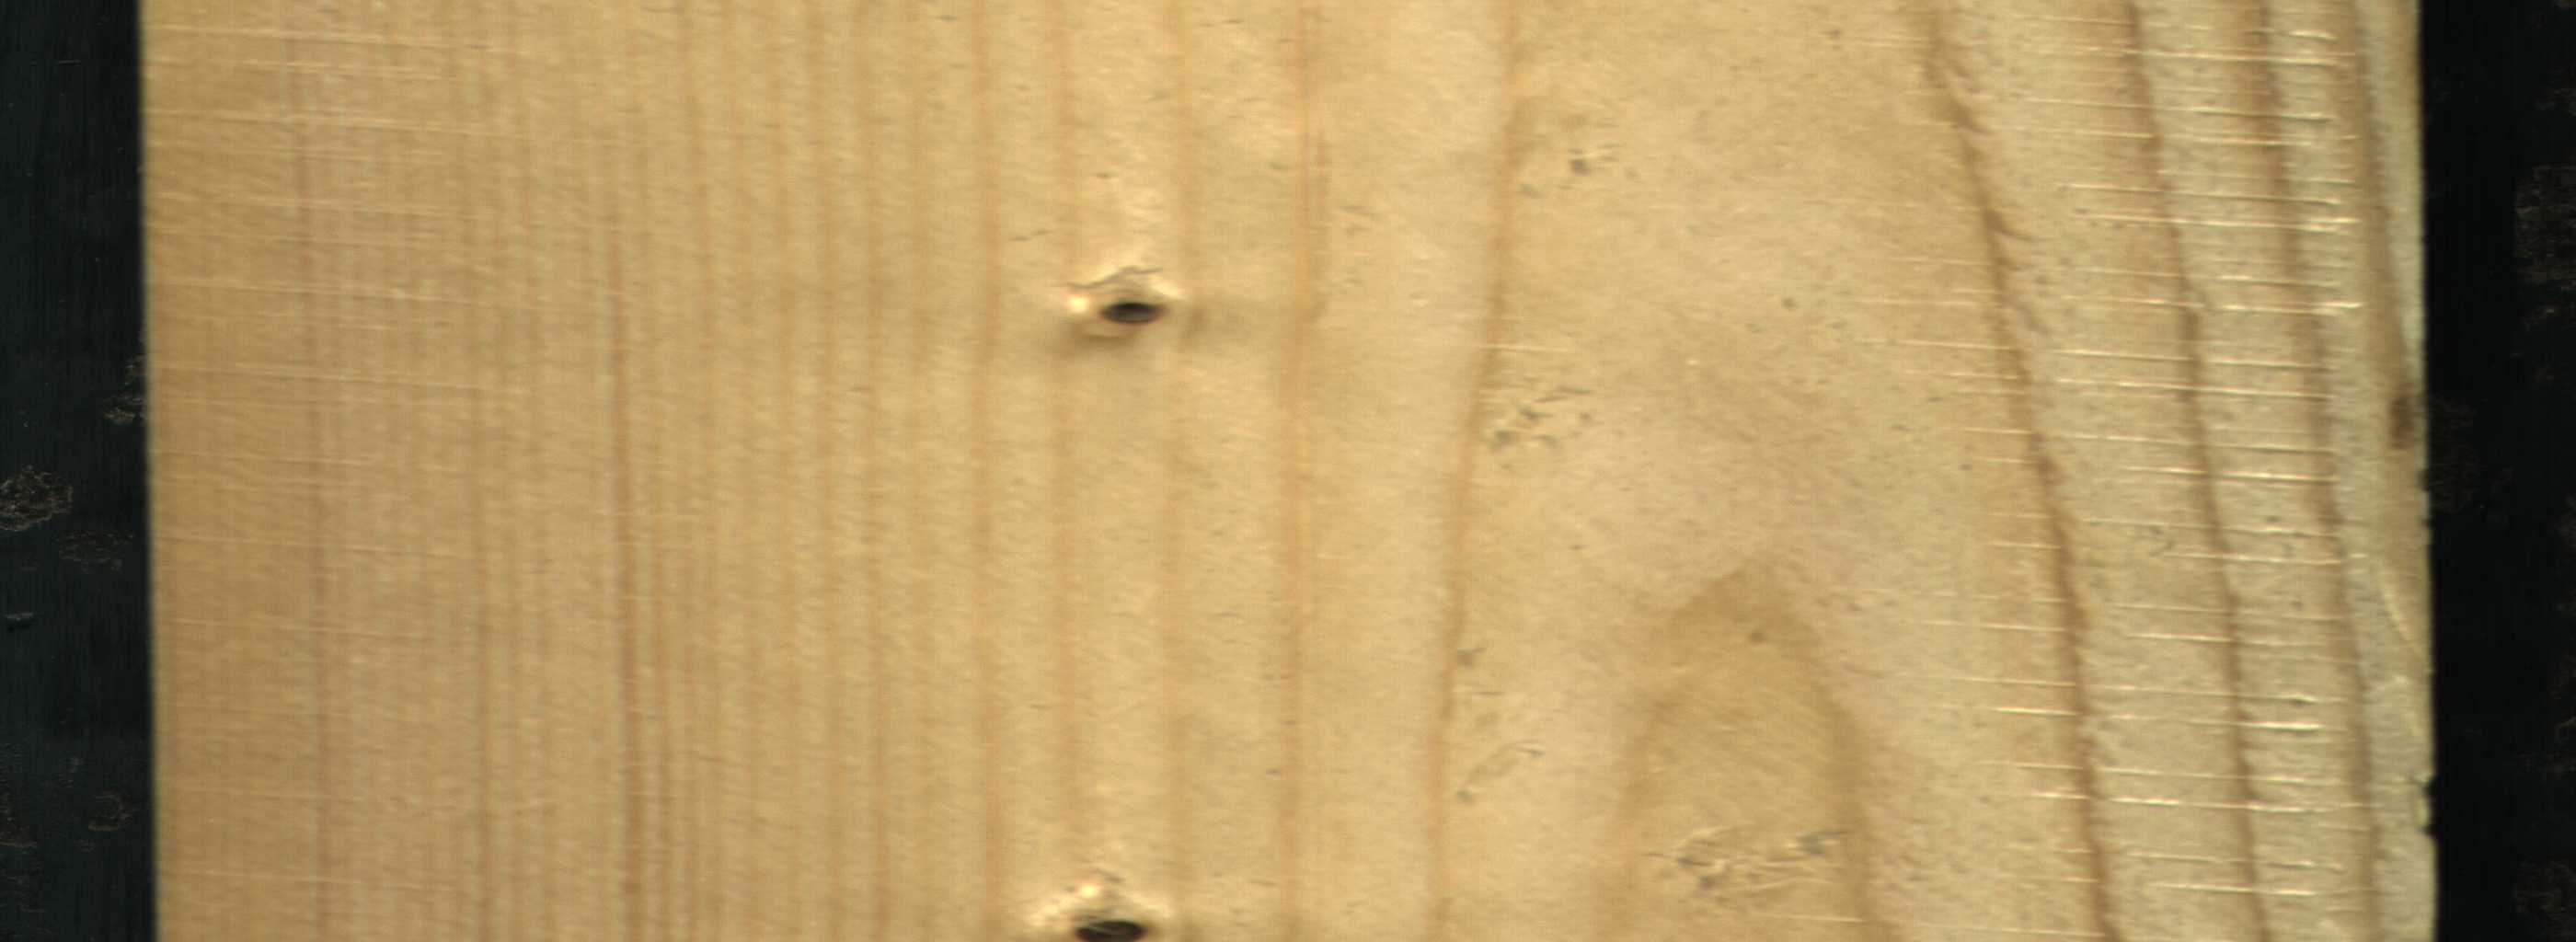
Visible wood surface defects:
Dead_Knot
Dead_Knot